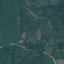
Label: Pasture